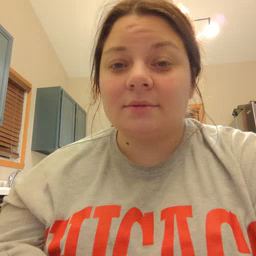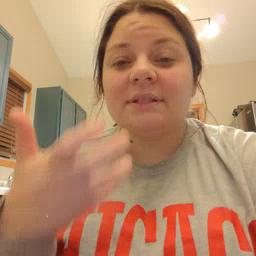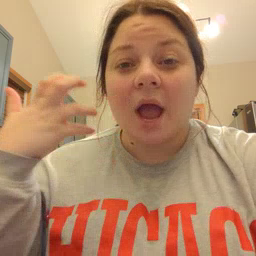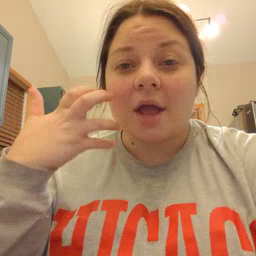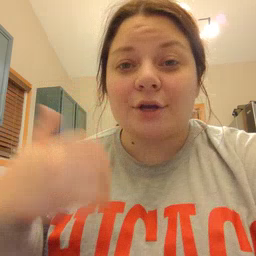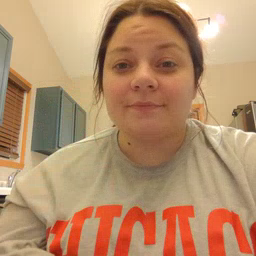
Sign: tiger